Question: '''
from tkinter import *
root = Tk()
# frame = Frame(root, height = 300, width = 500)
text = Text(root,width = 15)
# frame.pack()
# text.pack()
text.insert(END,'testwsetsetsetsets')
text.place(rely = 0, relx = 0.5, anchor = 'center')
mainloop()
'''

There should be a text, but it din't, and I also can't edit it.I can't iuput any word into it.
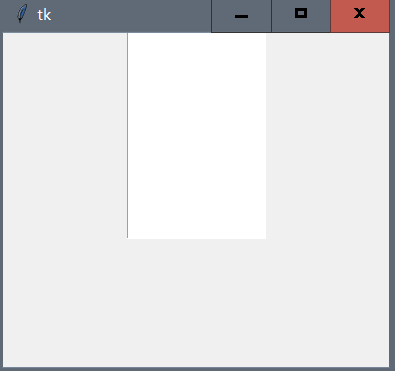
Answer: This is due to the combination of options 'rely=0' and 'anchor='center''. The center of your text widget is at the top of your window so you cannot see the top half (including the inserted text).
To fix it use
'''
text.place(rely=0, relx=0.5, anchor='n')
'''
to put the top of your text widget at the top of the window instead.
To avoid this kind of issue, you can use 'grid' or 'pack' instead of 'place'.